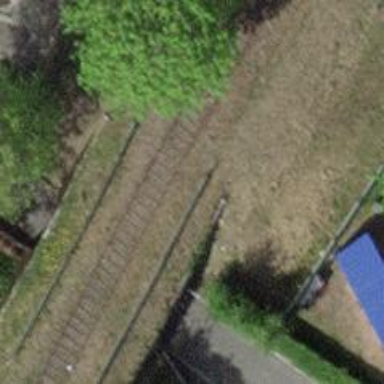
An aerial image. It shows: Disused railway bridge.